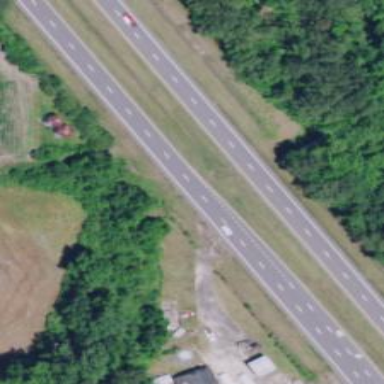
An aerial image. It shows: Trunk highway.